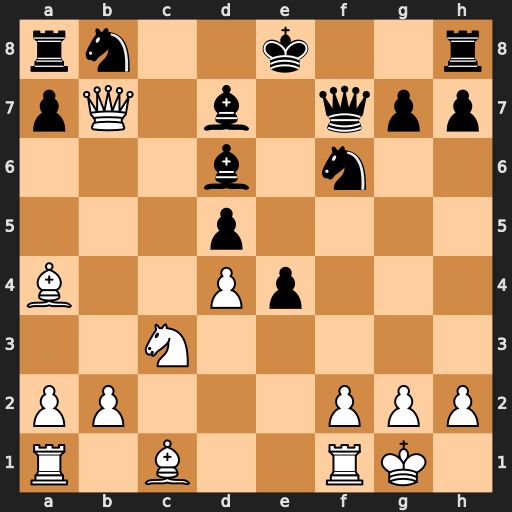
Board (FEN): rn2k2r/pQ1b1qpp/3b1n2/3p4/B2Pp3/2N5/PP3PPP/R1B2RK1
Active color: w
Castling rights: kq
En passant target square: -
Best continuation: Qc8+ Ke7 Qxh8